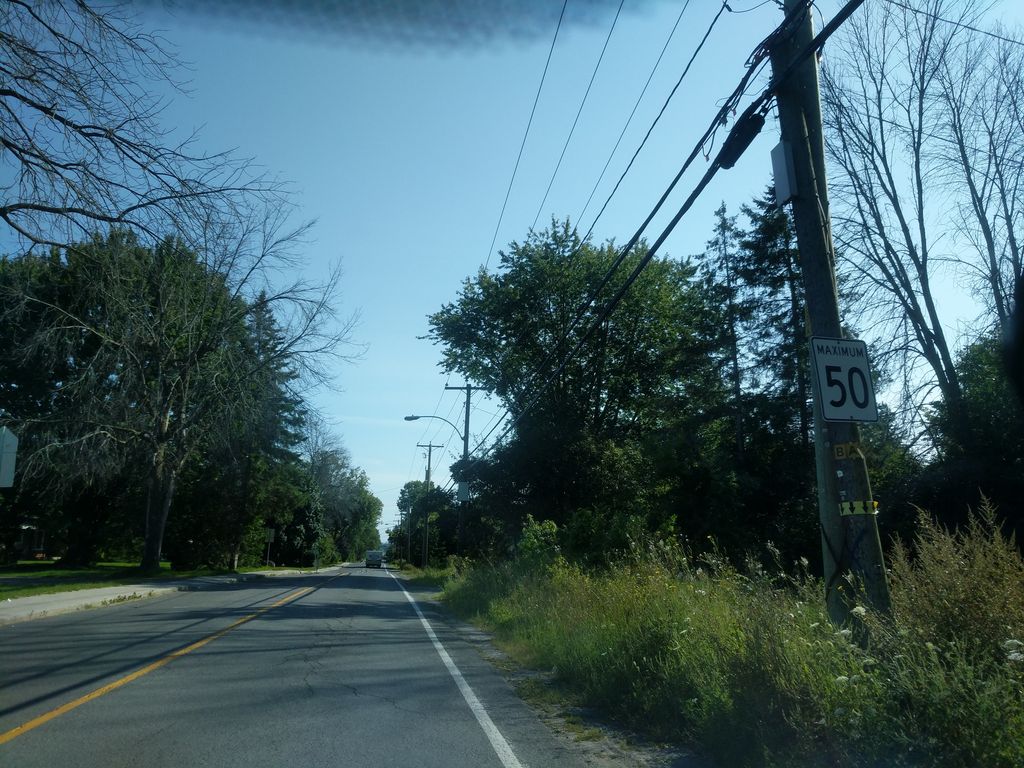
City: ottawa-gatineau